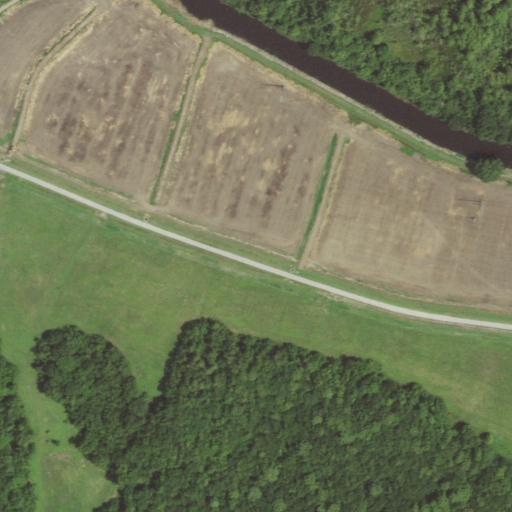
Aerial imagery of ridge(s) in Louisiana named Love Ridge containing herbaceous wetlands, woody wetlands, low intensity development, and open development